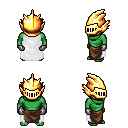
a pixel art fantasy rpg character, male body template, orc, green skin, white cape, robe skirt, dark blonde pixie cut hairstyle, gold helm, metal gloves, four views (front, back, left, right), 2x2 character sprite sheet, small pixel art, hard edges, no anti-aliasing